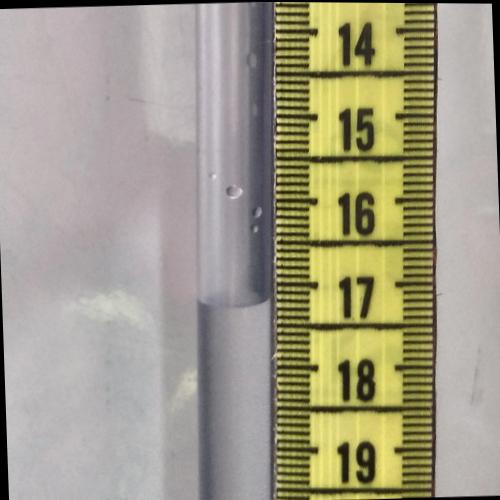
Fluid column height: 17.2 cm